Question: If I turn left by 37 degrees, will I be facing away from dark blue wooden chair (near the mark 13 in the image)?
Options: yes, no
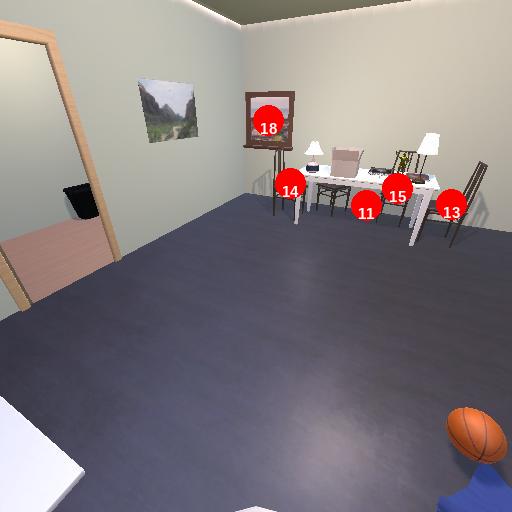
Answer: yes